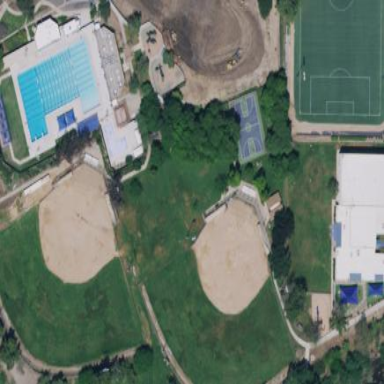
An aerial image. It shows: Dirt baseball pitch for leisure land sports.